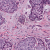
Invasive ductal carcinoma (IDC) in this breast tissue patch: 1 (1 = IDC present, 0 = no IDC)